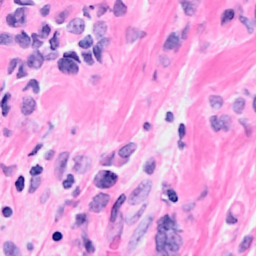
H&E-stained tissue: Breast